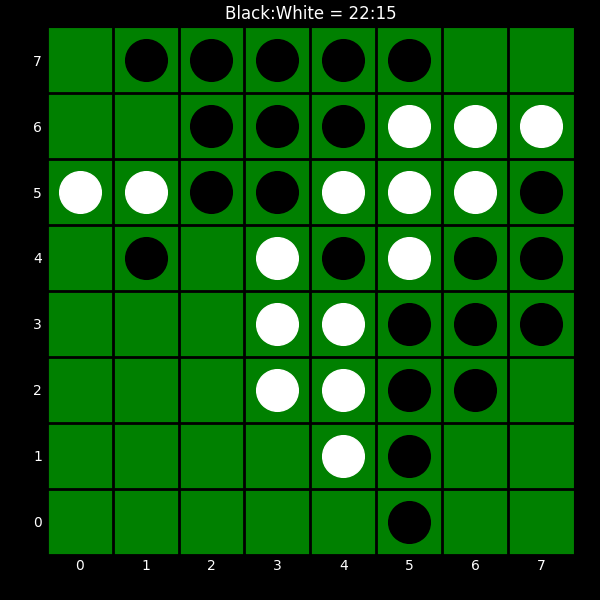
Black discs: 22
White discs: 15